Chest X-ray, PA view. Patient: 34 years old, sex M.
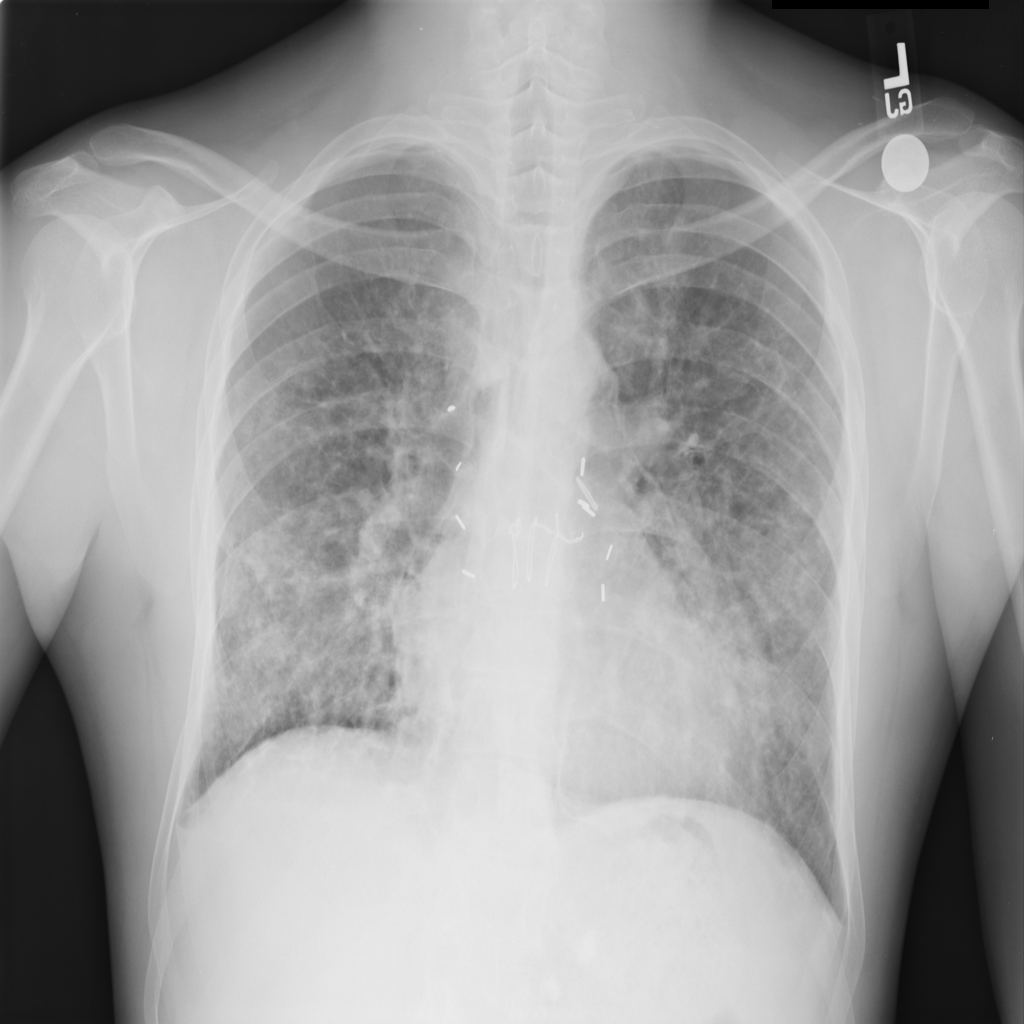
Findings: No Finding